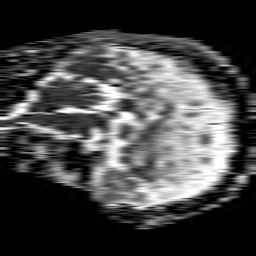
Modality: ADC
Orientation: sagittal
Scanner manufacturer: philips
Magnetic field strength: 1.5 T
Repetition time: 4.6 s
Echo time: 0.08941 s